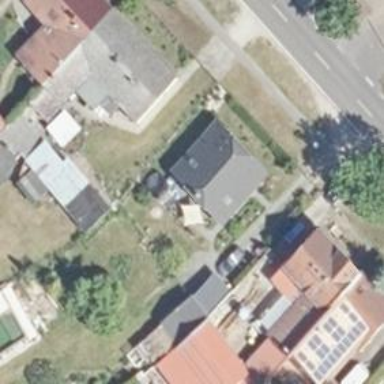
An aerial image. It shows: Terrace building.